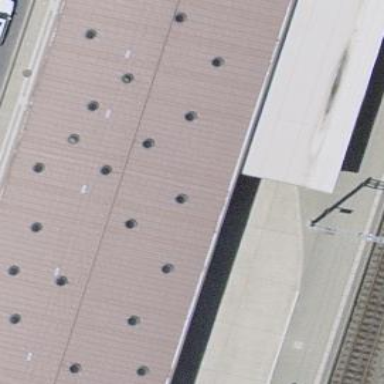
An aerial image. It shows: Roof with gabled shape.